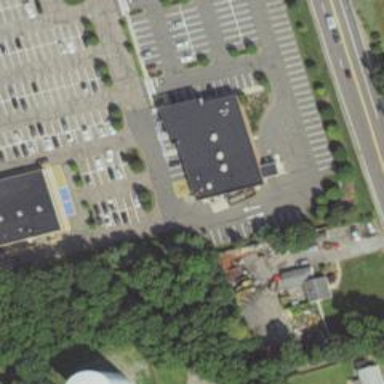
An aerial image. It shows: Pharmacy providing healthcare services.